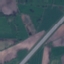
Land use / land cover: Highway